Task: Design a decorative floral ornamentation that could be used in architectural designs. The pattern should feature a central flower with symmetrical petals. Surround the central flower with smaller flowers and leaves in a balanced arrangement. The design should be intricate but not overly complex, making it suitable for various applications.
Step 1693:
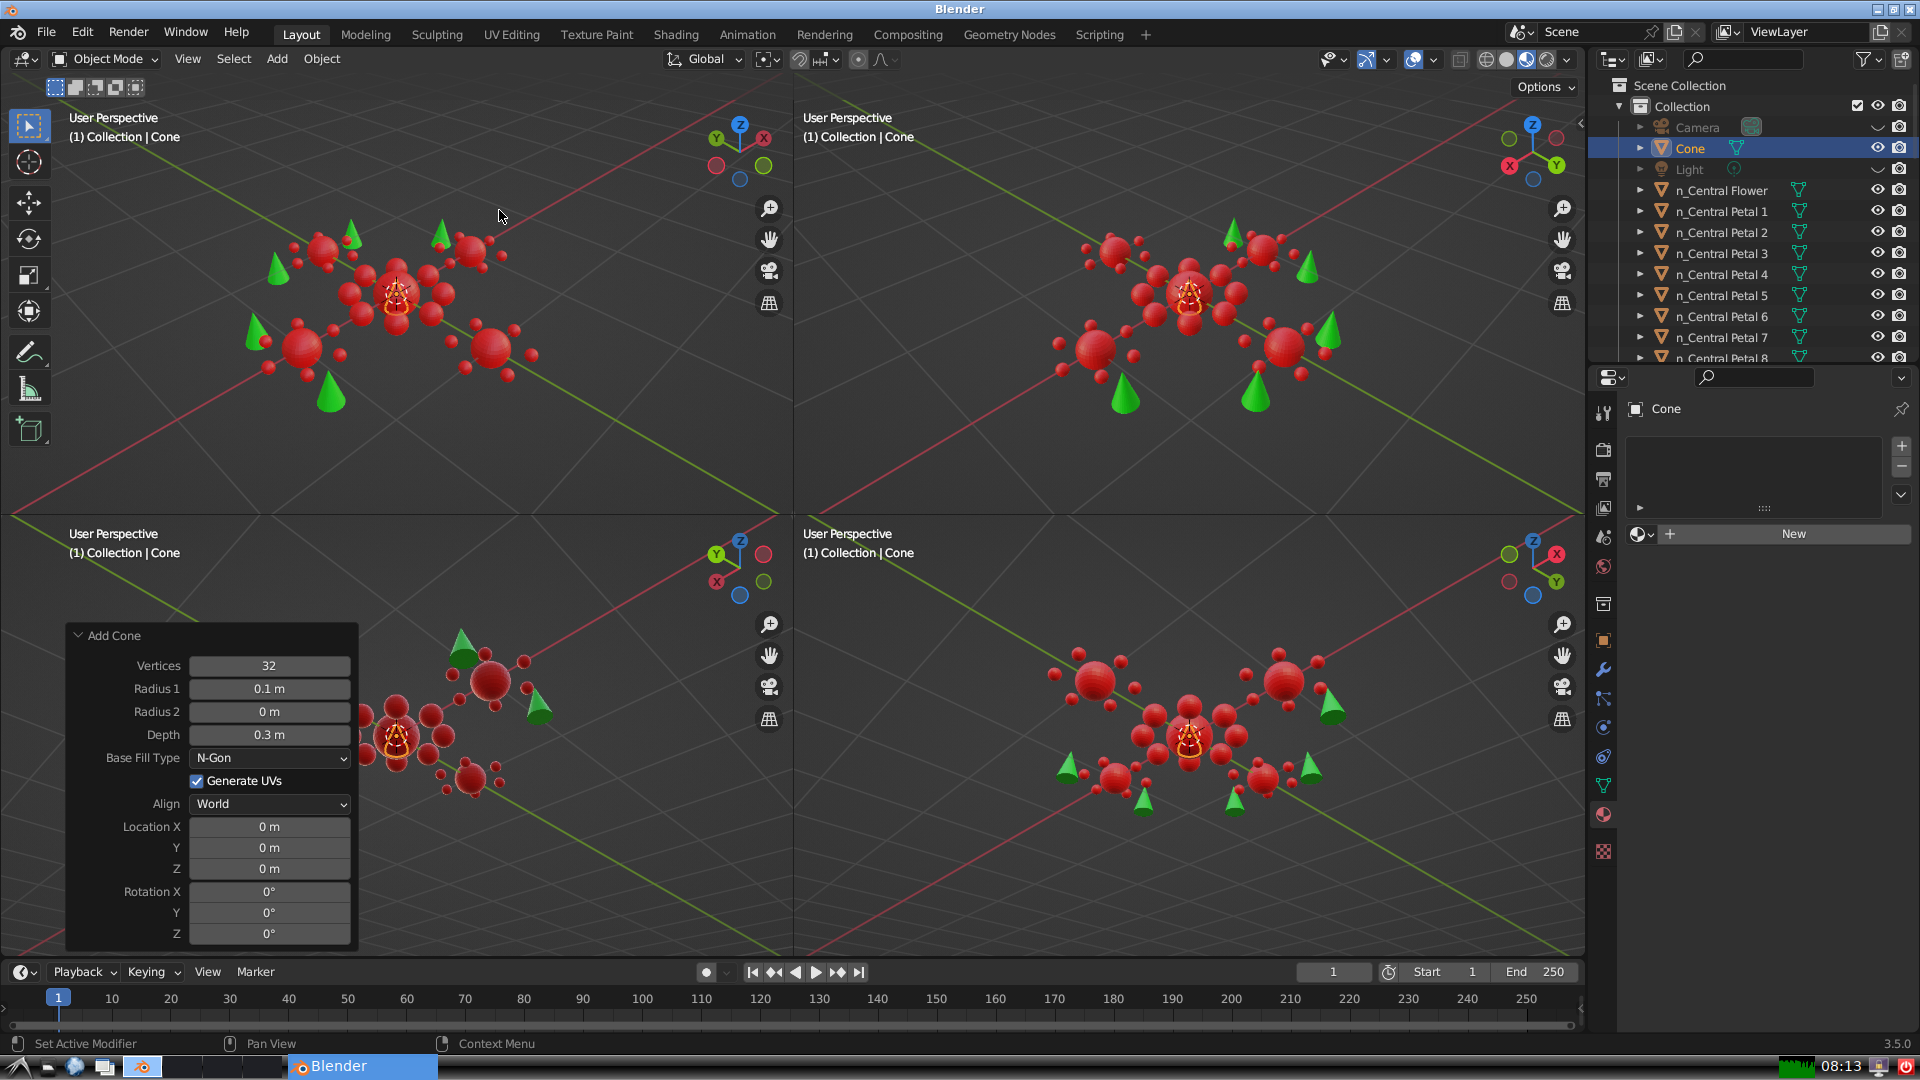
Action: {"mouse_move": [270, 689]}